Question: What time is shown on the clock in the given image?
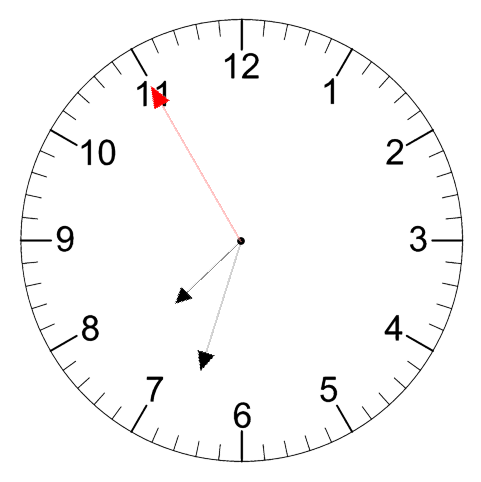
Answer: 07:32:55